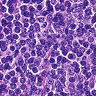
Metastatic tissue present: no